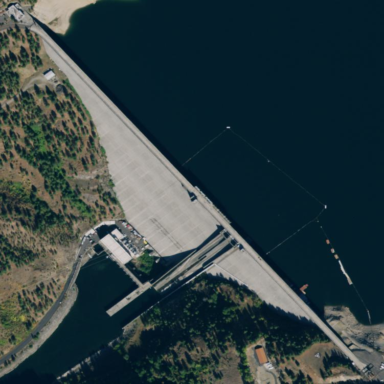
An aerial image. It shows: Dam across waterway.